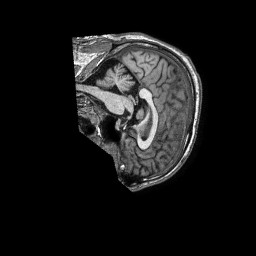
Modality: T1w
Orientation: sagittal
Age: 38
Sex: male
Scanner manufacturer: philips
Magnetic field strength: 1.5 T
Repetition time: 0.007054 s
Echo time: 0.003207 s